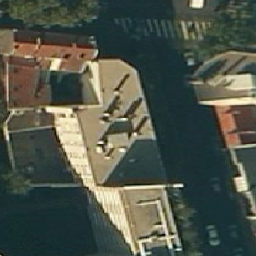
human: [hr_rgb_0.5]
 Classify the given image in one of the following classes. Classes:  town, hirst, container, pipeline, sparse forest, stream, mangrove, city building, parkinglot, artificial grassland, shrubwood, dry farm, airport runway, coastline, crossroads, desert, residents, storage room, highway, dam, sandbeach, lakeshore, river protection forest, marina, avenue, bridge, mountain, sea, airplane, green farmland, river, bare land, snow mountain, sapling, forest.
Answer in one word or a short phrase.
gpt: city building